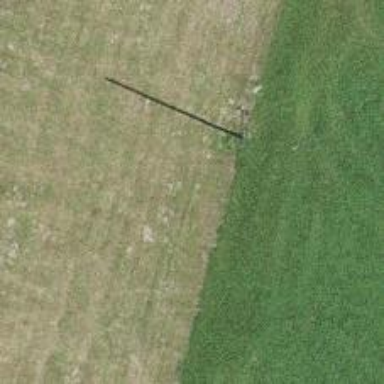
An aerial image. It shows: Utility pole in the area.